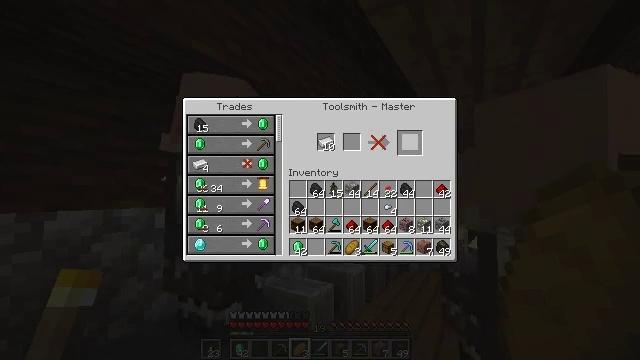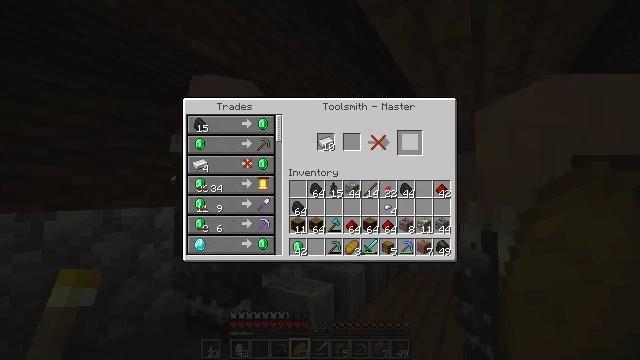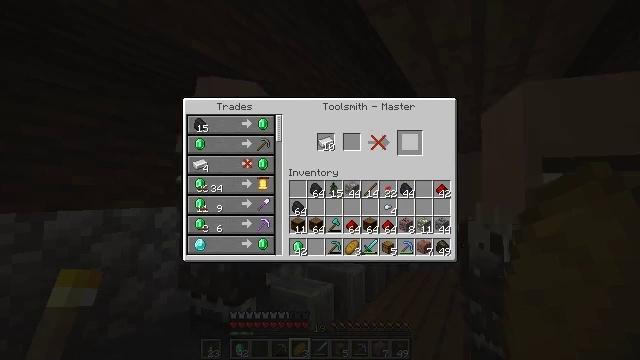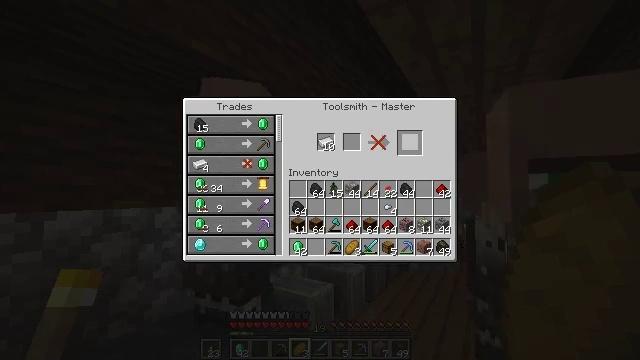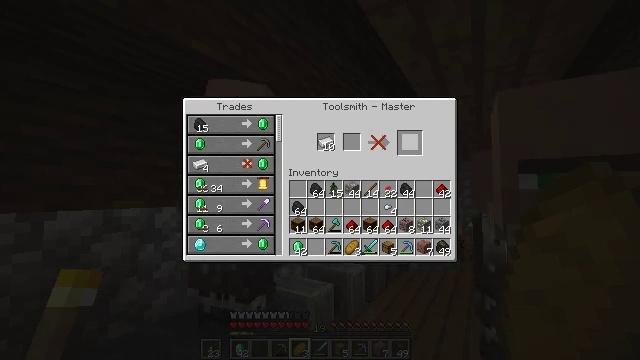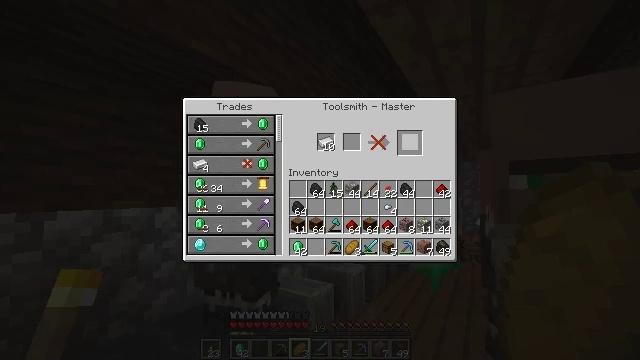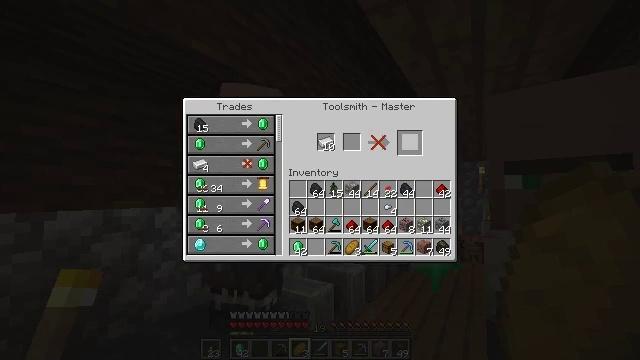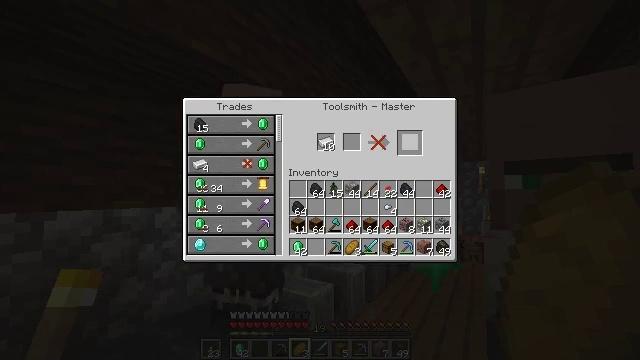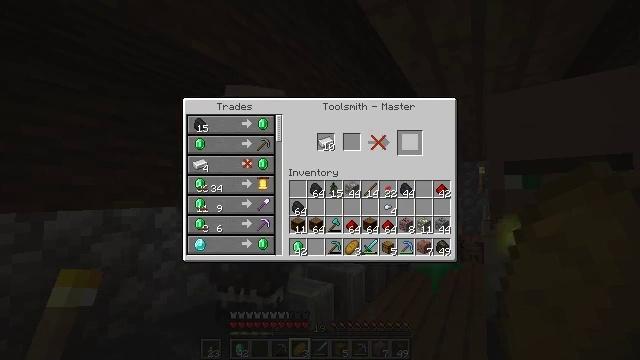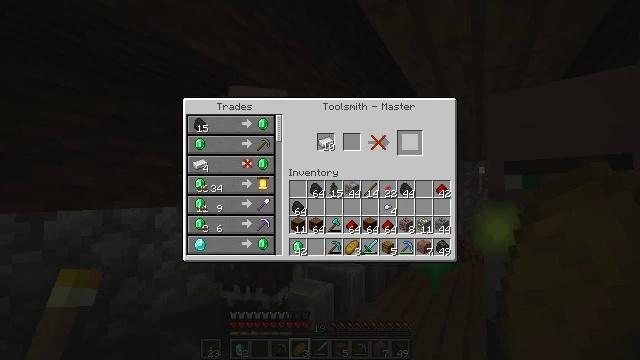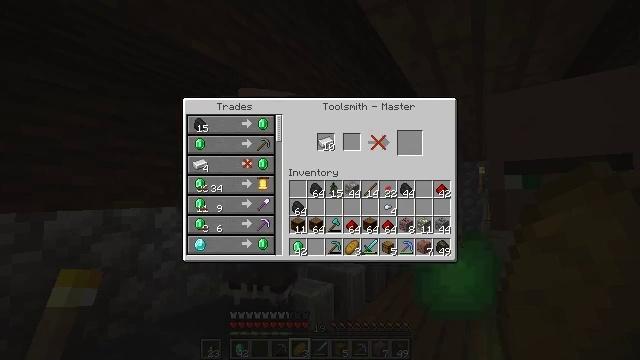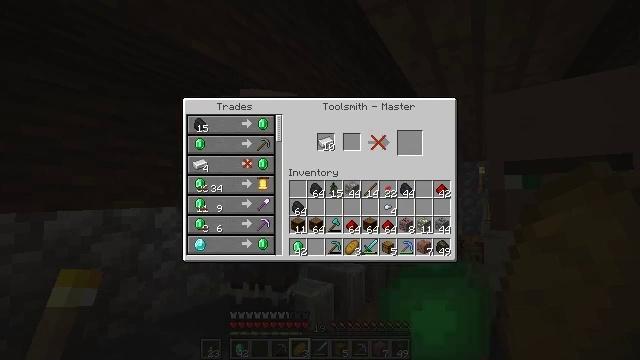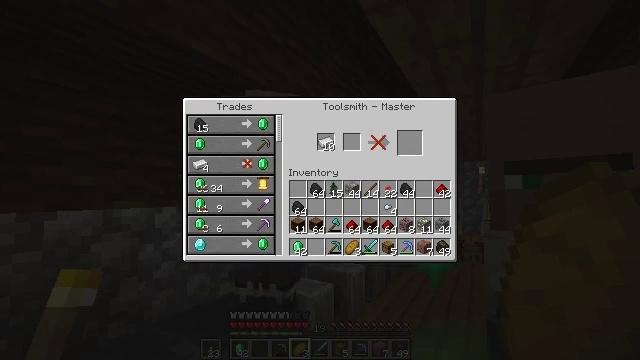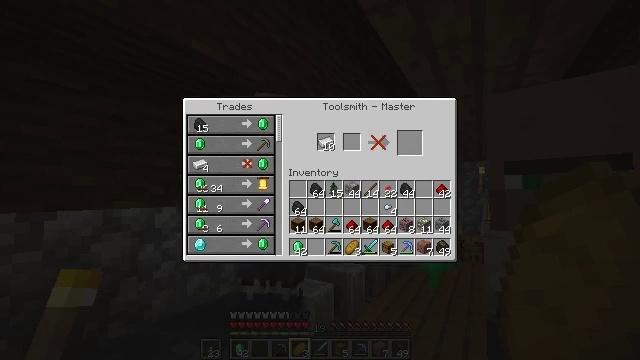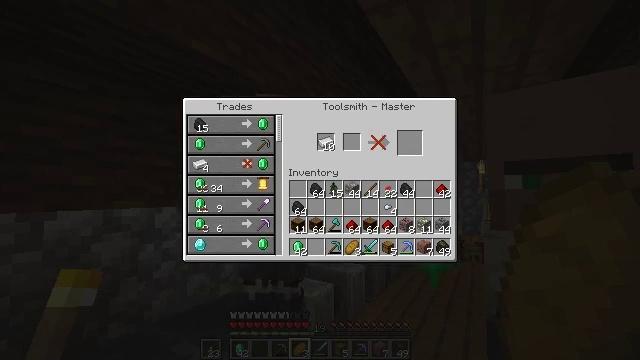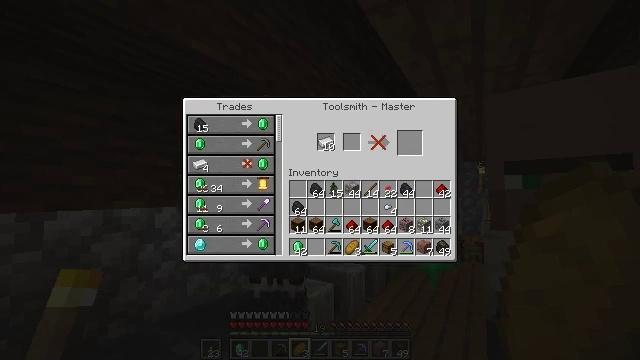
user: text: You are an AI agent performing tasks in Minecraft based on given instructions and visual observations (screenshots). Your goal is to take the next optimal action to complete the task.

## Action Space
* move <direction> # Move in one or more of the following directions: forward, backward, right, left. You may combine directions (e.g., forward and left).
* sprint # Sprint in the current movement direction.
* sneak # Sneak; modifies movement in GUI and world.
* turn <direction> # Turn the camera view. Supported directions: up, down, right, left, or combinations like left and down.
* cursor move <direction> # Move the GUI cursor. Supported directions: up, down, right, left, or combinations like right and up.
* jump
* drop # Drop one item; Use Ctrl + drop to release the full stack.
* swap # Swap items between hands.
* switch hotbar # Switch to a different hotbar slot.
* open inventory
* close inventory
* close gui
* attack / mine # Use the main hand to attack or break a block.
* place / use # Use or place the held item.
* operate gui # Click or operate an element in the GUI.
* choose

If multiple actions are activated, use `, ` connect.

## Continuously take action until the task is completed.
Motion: motion action
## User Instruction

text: Combine materials on the crafting table to make an emerald.
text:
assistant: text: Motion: sneak, operate gui
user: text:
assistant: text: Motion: sneak
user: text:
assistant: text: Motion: sneak
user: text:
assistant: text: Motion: sneak
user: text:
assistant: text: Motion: sneak
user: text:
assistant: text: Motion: sneak
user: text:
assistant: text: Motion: sneak
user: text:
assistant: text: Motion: sneak
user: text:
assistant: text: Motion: sneak
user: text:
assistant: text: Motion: sneak, cursor move right
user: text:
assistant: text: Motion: sneak
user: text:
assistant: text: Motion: sneak
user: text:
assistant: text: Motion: no_op
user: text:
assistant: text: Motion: no_op
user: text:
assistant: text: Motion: no_op
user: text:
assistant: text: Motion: no_op
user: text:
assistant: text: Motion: no_op
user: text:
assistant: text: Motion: no_op
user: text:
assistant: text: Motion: no_op
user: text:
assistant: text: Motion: no_op
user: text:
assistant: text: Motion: no_op
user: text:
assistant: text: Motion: no_op
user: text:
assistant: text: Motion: close gui
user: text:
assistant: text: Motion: no_op
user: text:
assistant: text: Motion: no_op
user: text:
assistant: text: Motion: turn right
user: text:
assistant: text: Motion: turn right
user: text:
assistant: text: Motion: turn right
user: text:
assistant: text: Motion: turn right
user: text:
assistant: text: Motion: turn right